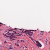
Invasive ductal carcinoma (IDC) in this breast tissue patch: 1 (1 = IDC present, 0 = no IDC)